Question: I am trying to generate images using Generative Adversarial Networks(GANs) on CelebA aligned data set with each image resized to 64*64 in .jpeg format. My network definition is like this
'''
def my_discriminator(input_var= None):
net = lasagne.layers.InputLayer(shape= (None, 3,64,64), input_var = input_var)
net = lasagne.layers.Conv2DLayer(net, 64, filter_size= (6,6 ),stride = 2,pad=2,W = lasagne.init.HeUniform(), nonlinearity= lasagne.nonlinearities.LeakyRectify(0.2))#64*32*32
net = lasagne.layers.Conv2DLayer(net, 128, filter_size= (6,6),stride = 2,pad=2,W = lasagne.init.HeUniform(), nonlinearity= lasagne.nonlinearities.LeakyRectify(0.2))#128*16*16
net = lasagne.layers.Conv2DLayer(net, 256, filter_size= (6,6),stride = 2,pad=2,W = lasagne.init.HeUniform(), nonlinearity= lasagne.nonlinearities.LeakyRectify(0.2))#256*8*8
net = lasagne.layers.Conv2DLayer(net, 512, filter_size= (6,6),stride = 2,pad=2,W = lasagne.init.HeUniform(), nonlinearity= lasagne.nonlinearities.LeakyRectify(0.2))#512*4*4
net = lasagne.layers.DenseLayer(net, 2048, W= lasagne.init.HeUniform(), nonlinearity= lasagne.nonlinearities.LeakyRectify(0.2))
net = lasagne.layers.DenseLayer(net, 1, nonlinearity = lasagne.nonlinearities.sigmoid)
def my_generator(input_var=None):
gen_net = lasagne.layers.InputLayer(shape = (None, 100), input_var = input_var)
gen_net = lasagne.layers.DenseLayer(gen_net, 2048, W= lasagne.init.HeUniform())
gen_net = lasagne.layers.DenseLayer(gen_net, 512*4*4, W= lasagne.init.HeUniform())
gen_net = lasagne.layers.ReshapeLayer(gen_net, shape = ([0],512,4,4))
gen_net = lasagne.layers.Deconv2DLayer(gen_net, 256,filter_size= (6,6),stride = 2,crop=2, W= lasagne.init.HeUniform(), nonlinearity= lasagne.nonlinearities.rectify)
gen_net = lasagne.layers.Deconv2DLayer(gen_net, 128,filter_size= (6,6),stride = 2,crop=2, W= lasagne.init.HeUniform(), nonlinearity= lasagne.nonlinearities.rectify)
gen_net = lasagne.layers.Deconv2DLayer(gen_net, 64, filter_size= (6,6), stride=2,crop=2,W= lasagne.init.HeUniform(), nonlinearity= lasagne.nonlinearities.rectify)
gen_net = lasagne.layers.Deconv2DLayer(gen_net, 3, filter_size= (6,6),stride = 2,crop=2, nonlinearity= lasagne.nonlinearities.tanh)
'''
With the images generated by generator, I am getting some randomly colored pixels and also a "grid" like structure in them as can be seen in the example image:
<URL>
My question is what are the reasons for these two problems, I also used almost the same architecture with one less Convolution layer in Generator and Discriminator on Cifar-10 datset with 32*32 resolution images in .png format, but there the generated images were not like this. Not sure if the image format could be the reason. I would be very thankful if someone could provide some ideas or ways or links, anything to get rid of such issues.
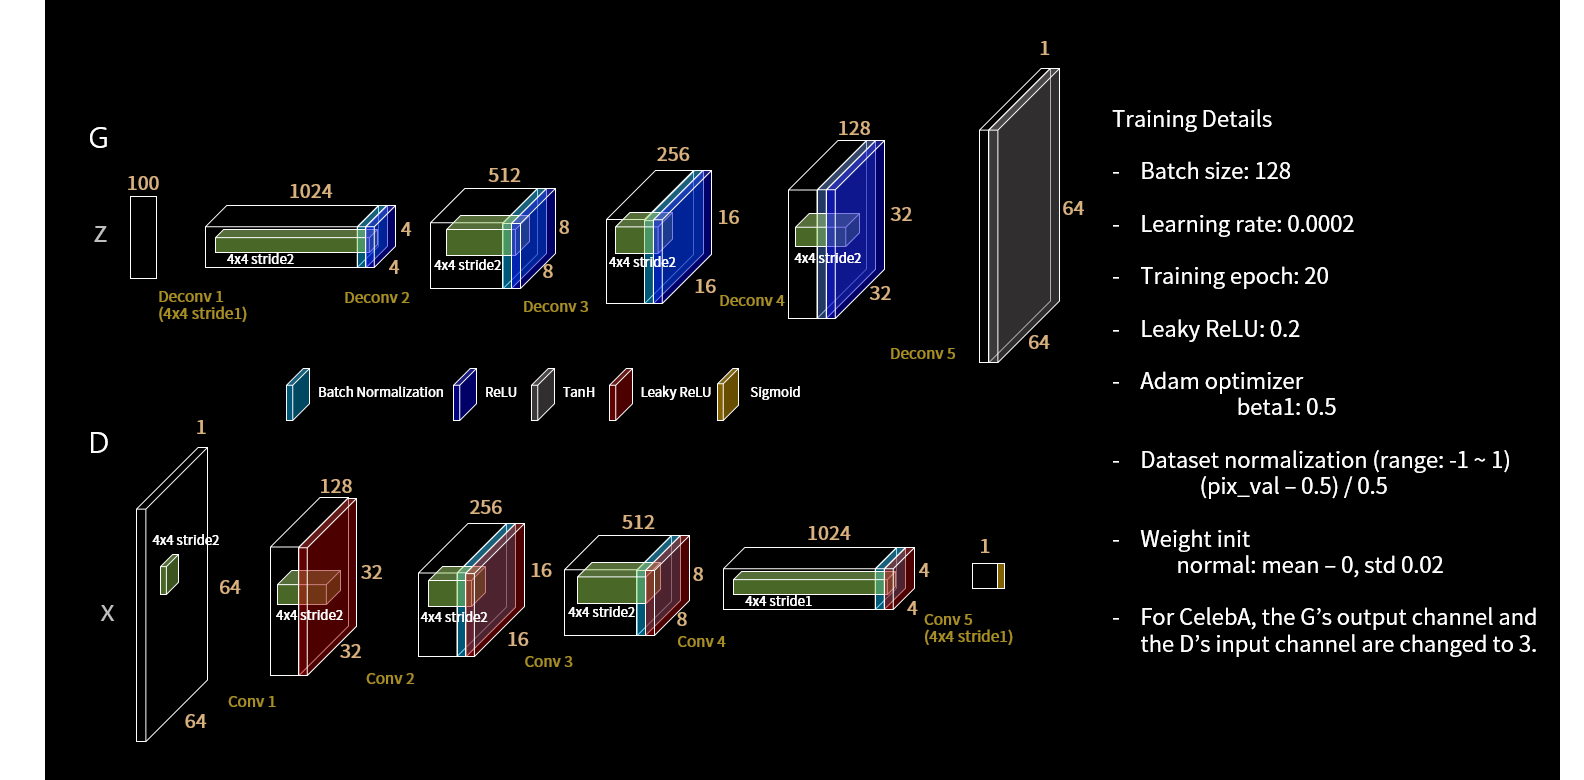
Answer: The reasons for these problems were:-
1. Random pixels- Normalization of the image data must be in accordance with the activation function of the last layer of the Generator [-1,1] -> tanh
2. "Grid" in generated images- The way each image's dimensions were changed. So should use 'transpose' function instead of 'reshape', to convert (64,64,3)->(3,64,64)